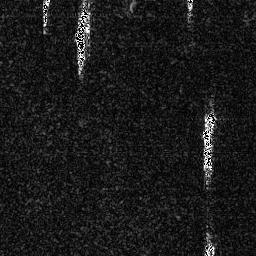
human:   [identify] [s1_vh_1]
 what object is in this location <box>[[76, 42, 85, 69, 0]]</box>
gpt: <ref>1 medium ship at the right</ref>

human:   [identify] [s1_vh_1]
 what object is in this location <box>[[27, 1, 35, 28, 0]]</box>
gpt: <ref>1 medium ship at the top</ref>